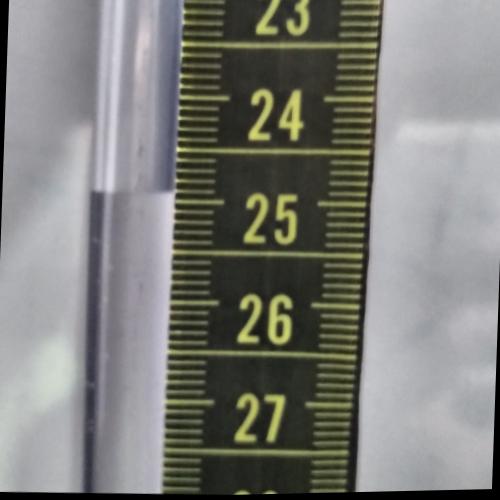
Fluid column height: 24.9 cm